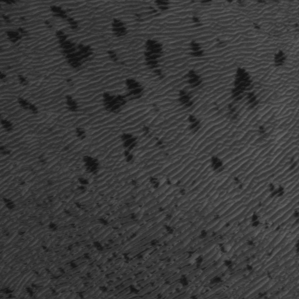
Label: frost